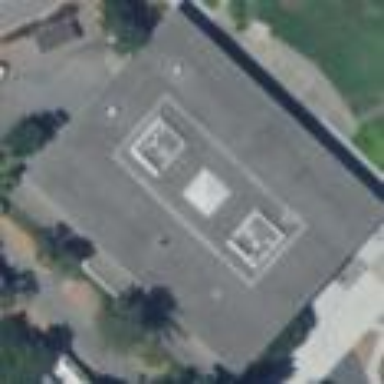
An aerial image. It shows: College building.